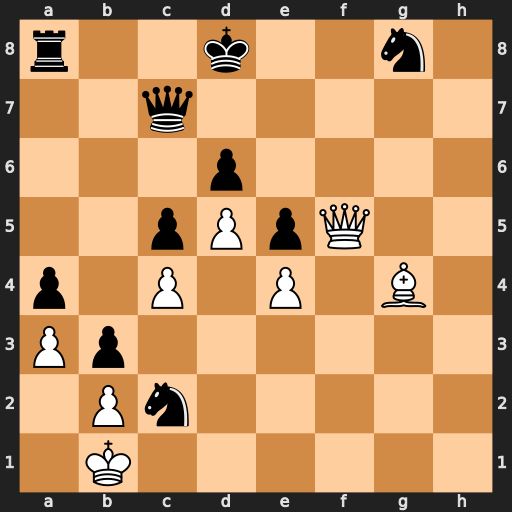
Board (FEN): r2k2n1/2q5/3p4/2pPpQ2/p1P1P1B1/Pp6/1Pn5/1K6
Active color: w
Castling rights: -
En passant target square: -
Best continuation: Qf8#